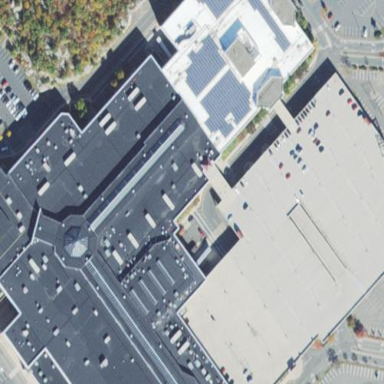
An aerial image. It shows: Multi-storey parking building with paved surface.